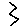
Label: zigzag